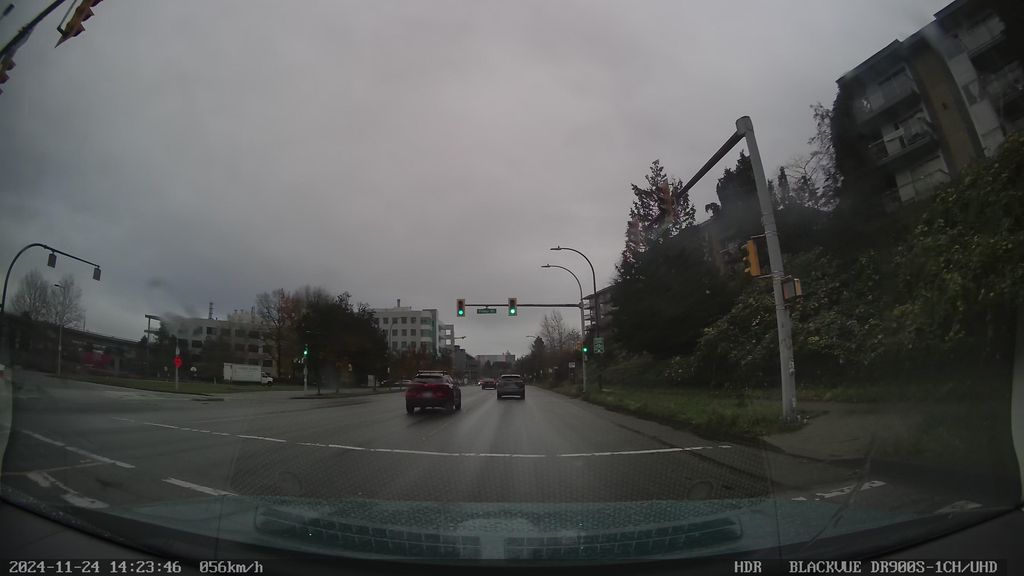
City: vancouver